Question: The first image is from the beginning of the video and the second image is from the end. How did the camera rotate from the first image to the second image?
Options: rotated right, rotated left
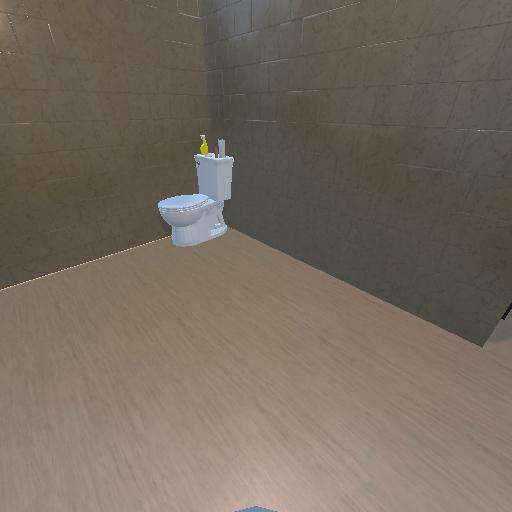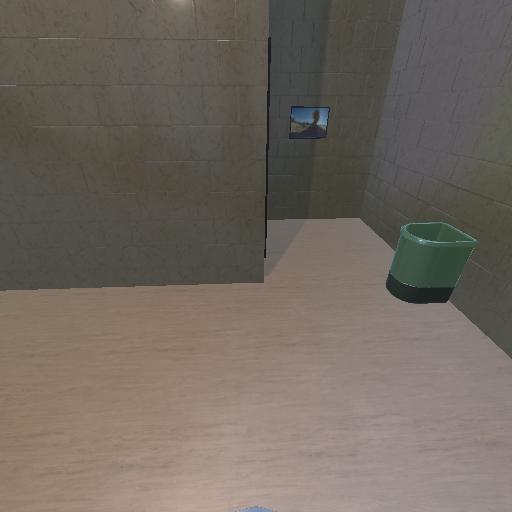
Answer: rotated right